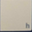
Piece: xx